Field crop: tomato
Growth stage: 2
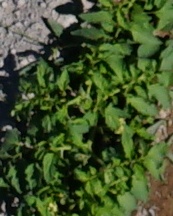
Species: tomato